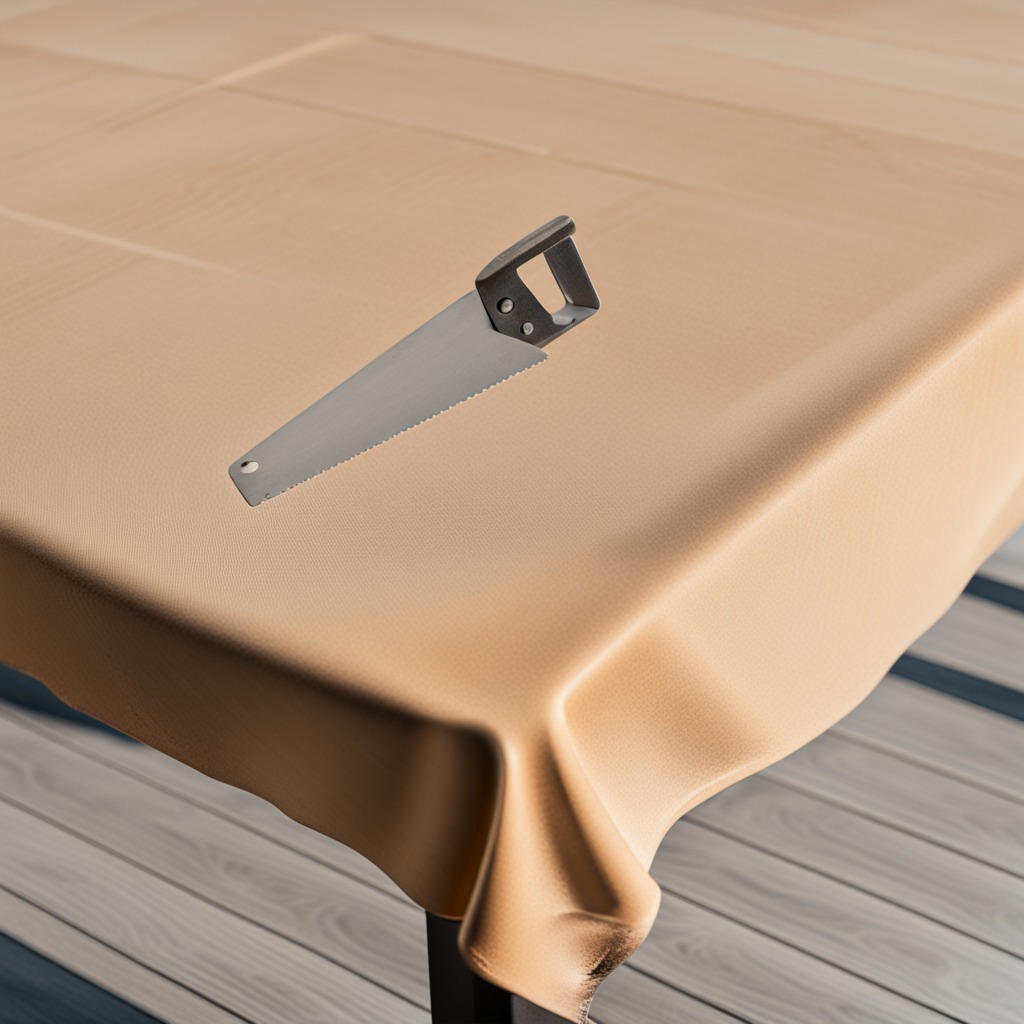
A handheld metal saw lies on the wooden table in the outdoor workshop during daytime bright natural light soft shadows worn but beneath the cloth.